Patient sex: M
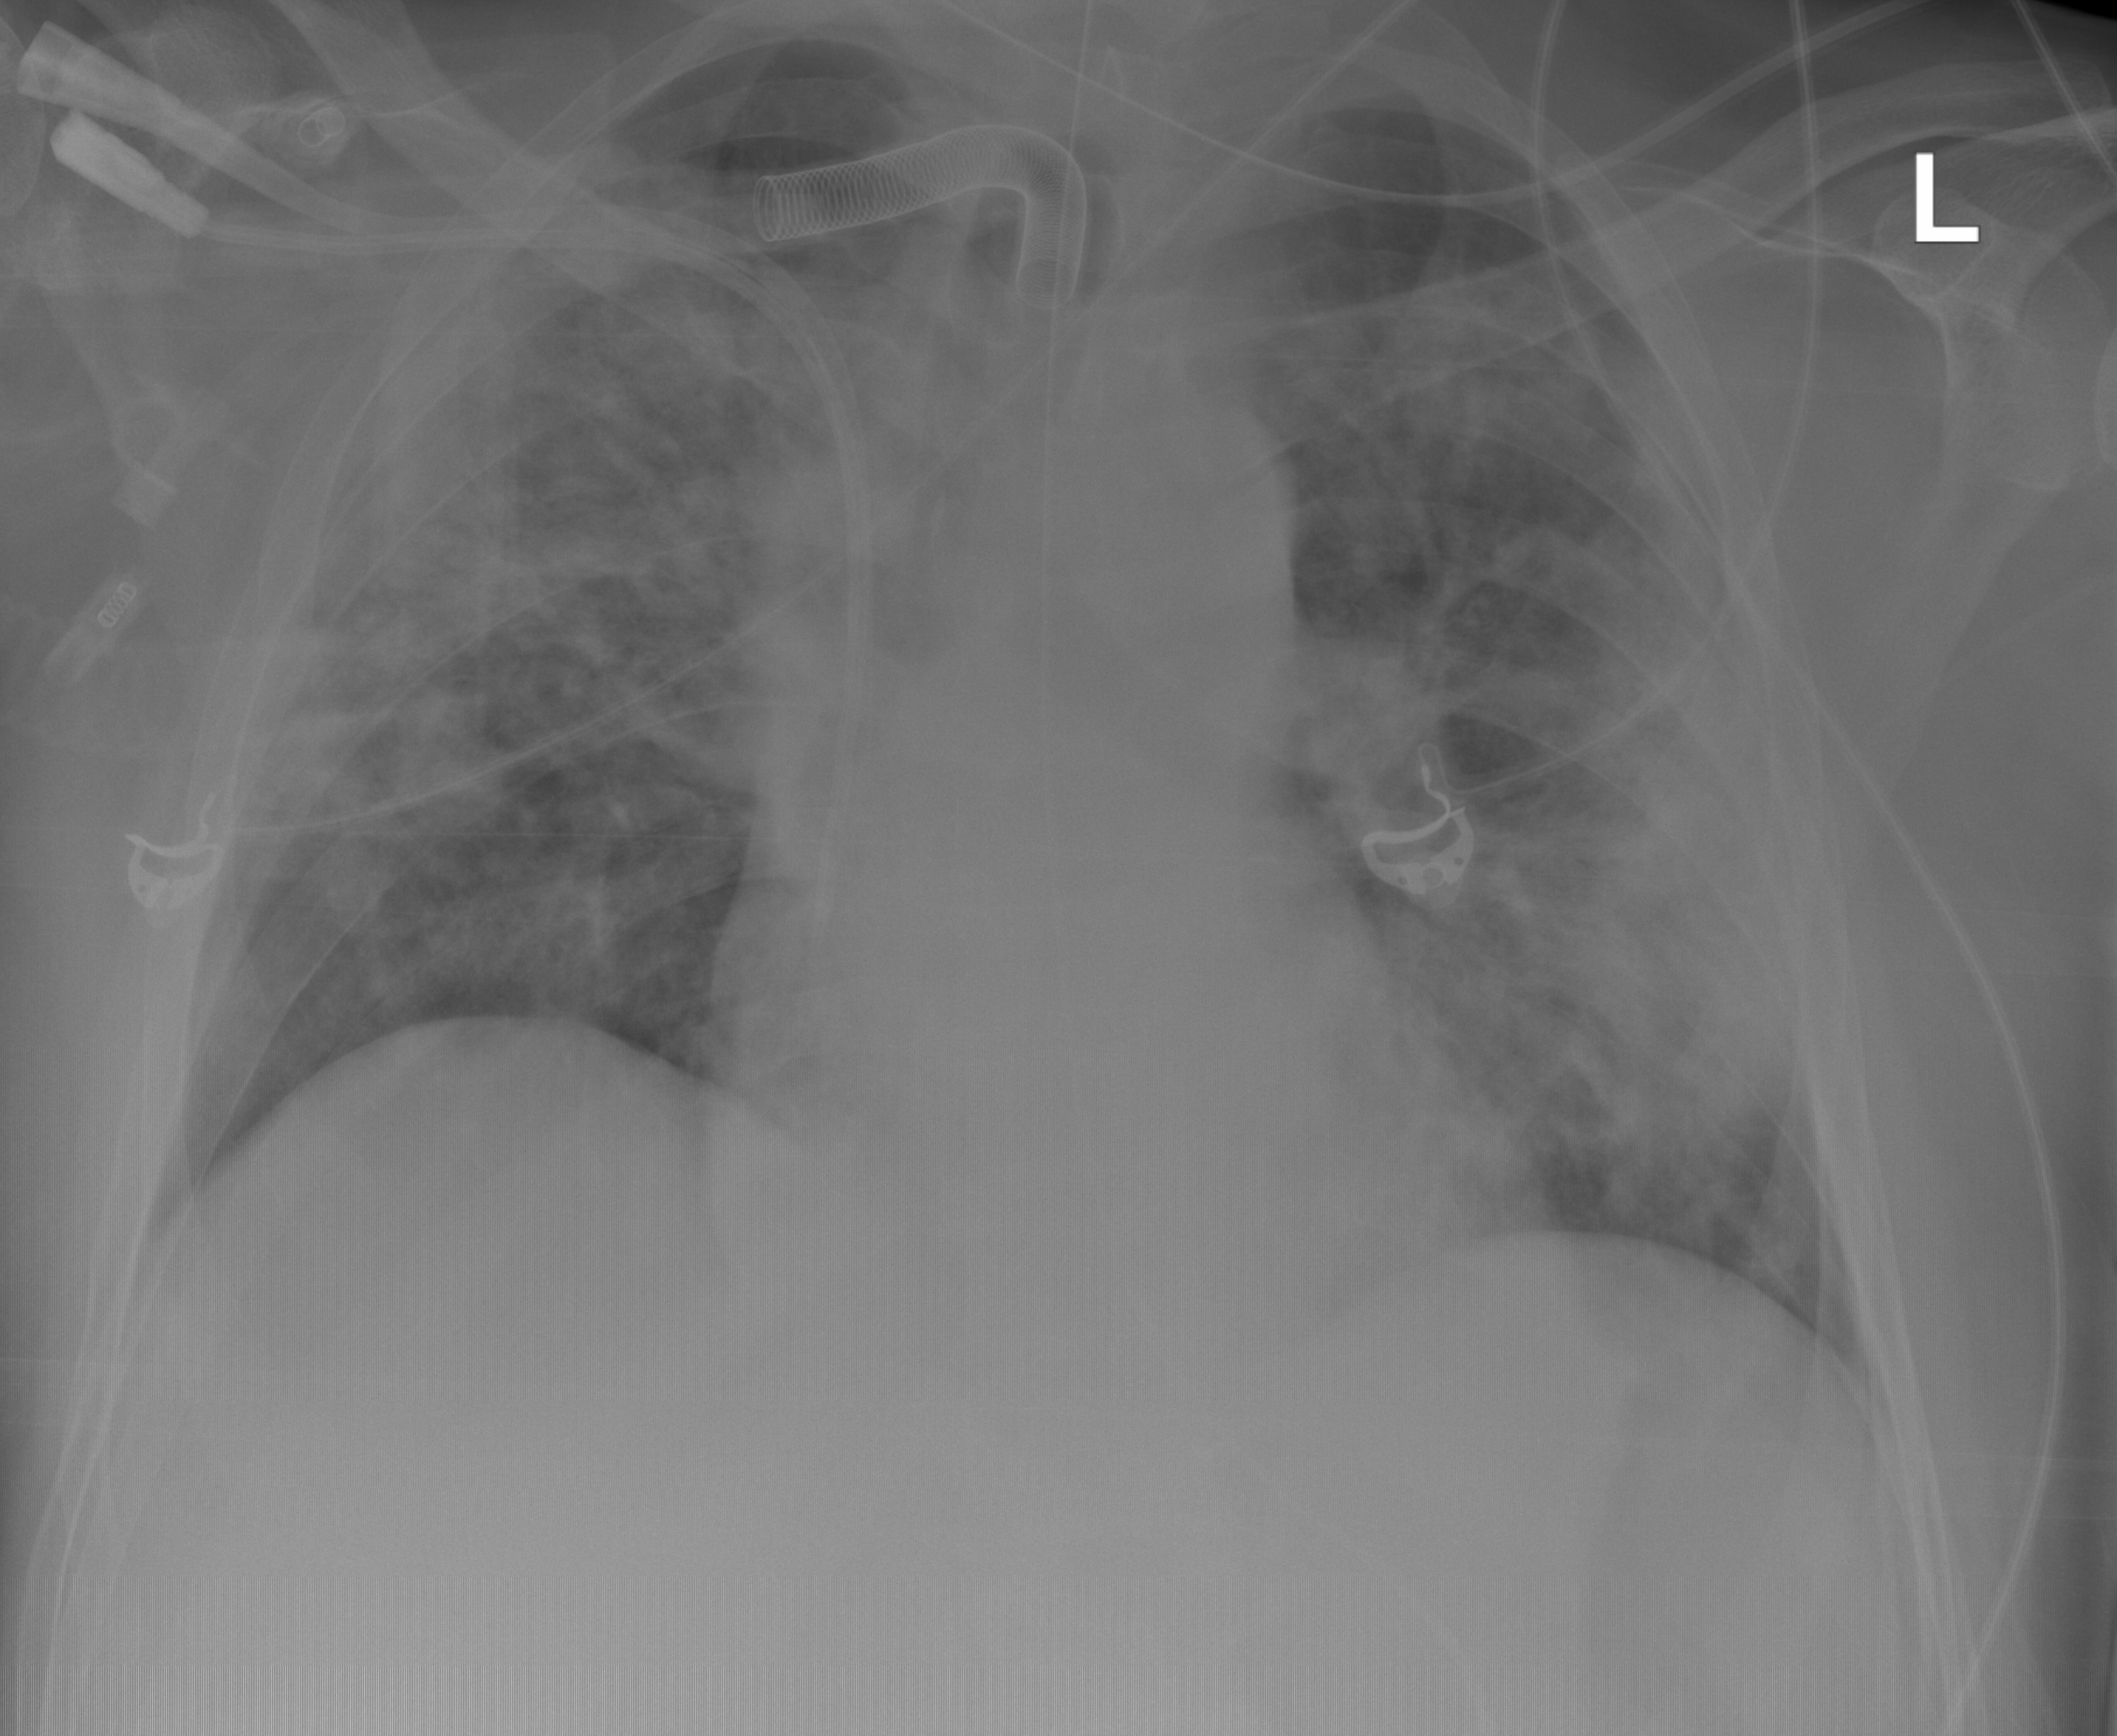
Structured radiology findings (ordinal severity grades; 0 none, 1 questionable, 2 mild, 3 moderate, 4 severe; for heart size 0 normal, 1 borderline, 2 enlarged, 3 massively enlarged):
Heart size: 0
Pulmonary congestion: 0
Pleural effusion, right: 0
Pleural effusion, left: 0
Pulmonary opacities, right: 3
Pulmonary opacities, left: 3
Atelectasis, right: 2
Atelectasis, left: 2